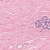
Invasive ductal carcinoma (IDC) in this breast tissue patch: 0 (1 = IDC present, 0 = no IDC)